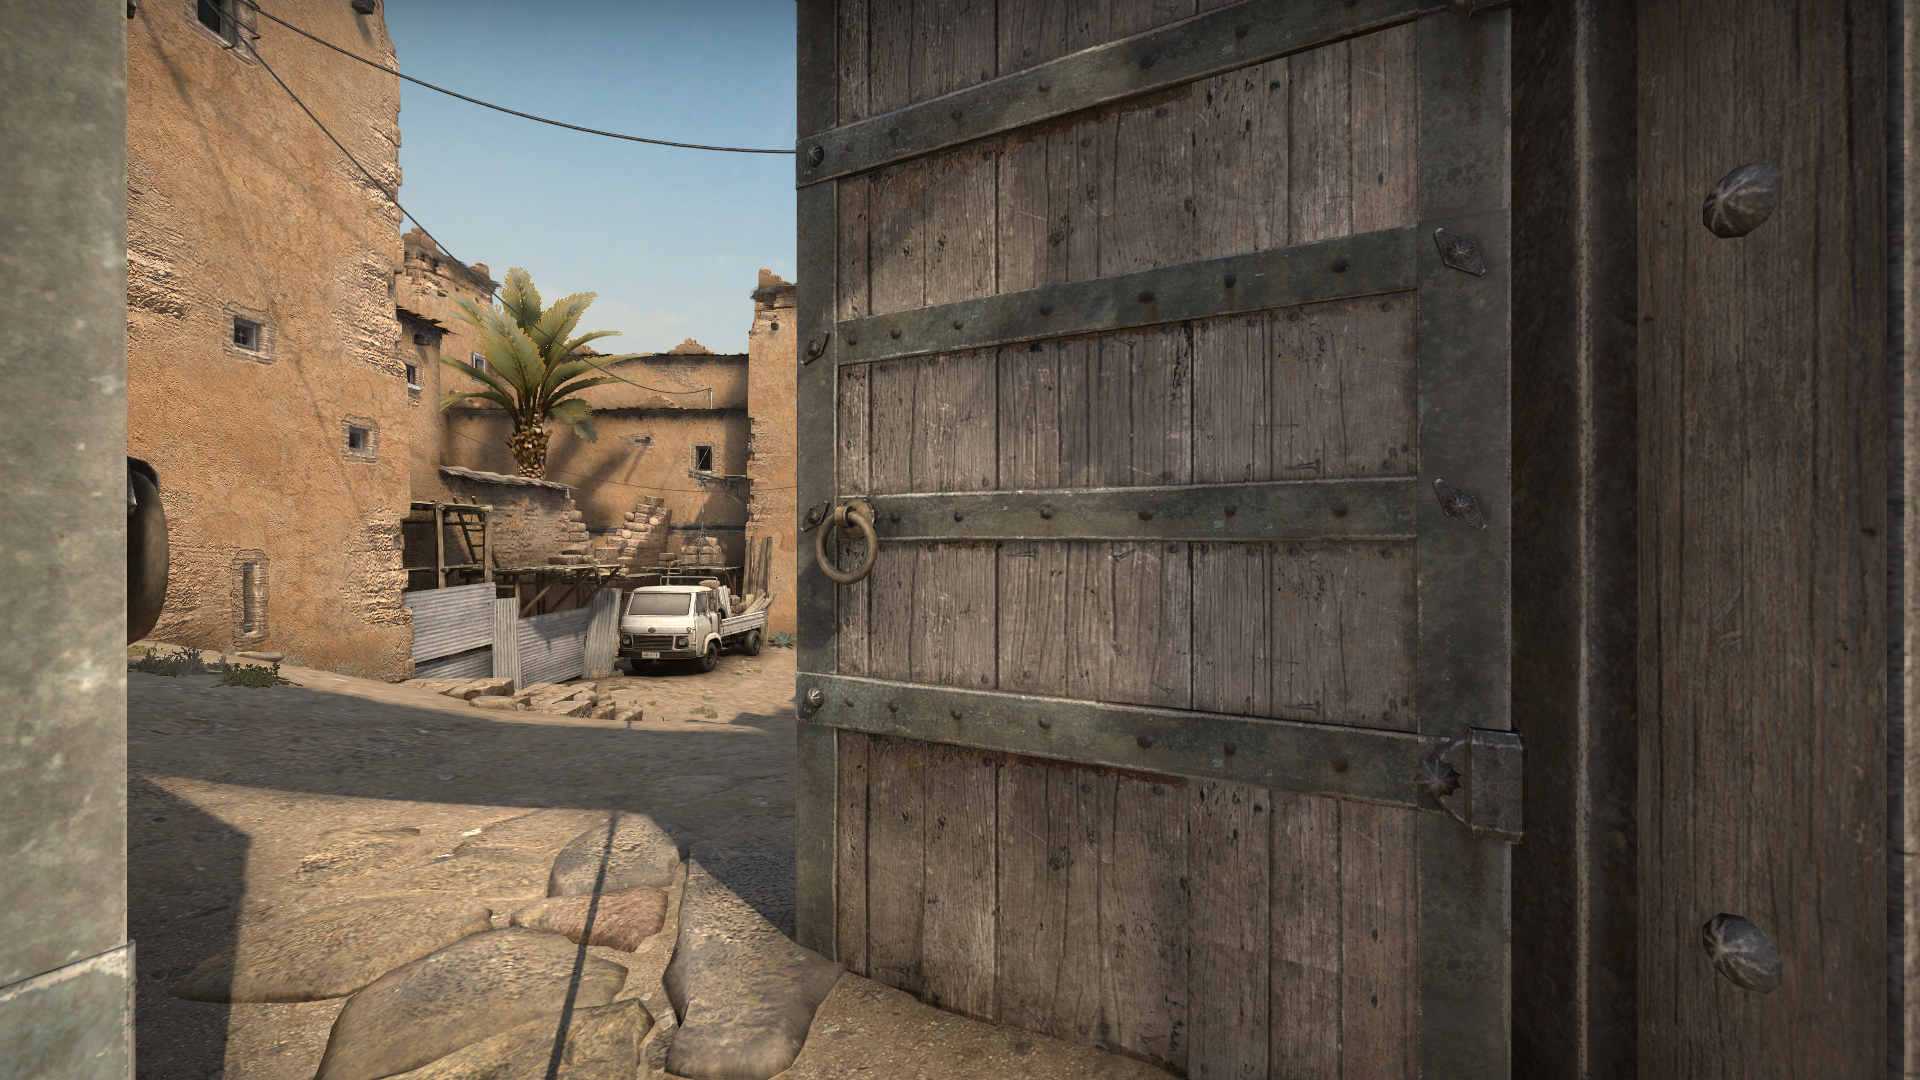
Map: de_dust2